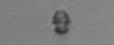
Label: Heterocapsa_rotundata